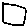
Label: square